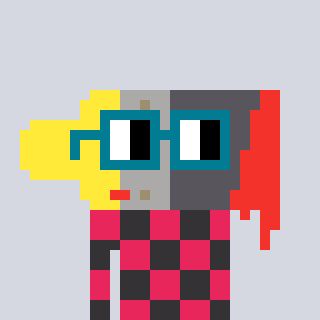
a pixel art character with square dark green glasses, a paintbrush-shaped head and a grayscale-colored body on a cool background